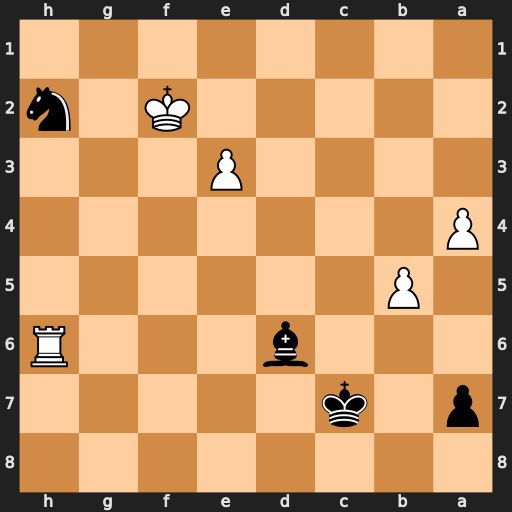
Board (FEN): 8/p1k5/3b3R/1P6/P7/4P3/5K1n/8
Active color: b
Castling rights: -
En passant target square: -
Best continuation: Ng4+ Kf3 Nxh6